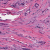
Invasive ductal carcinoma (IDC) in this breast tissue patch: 1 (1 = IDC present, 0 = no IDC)